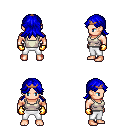
a pixel art fantasy rpg character, male body template, human, light skin, white pirate shirt, white pants, blue loose hair, bronze tiara, gold gloves, four views (front, back, left, right), 2x2 character sprite sheet, small pixel art, hard edges, no anti-aliasing